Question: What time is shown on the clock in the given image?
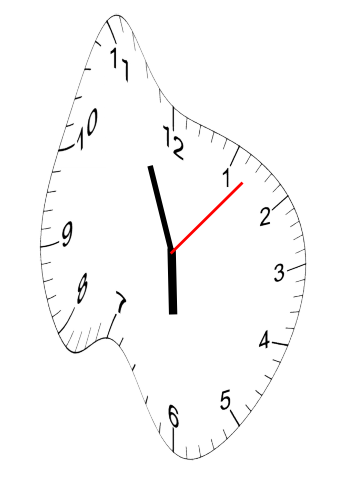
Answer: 05:56:07